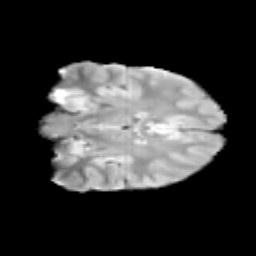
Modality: T2w
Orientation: coronal
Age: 12
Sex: male
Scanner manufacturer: siemens
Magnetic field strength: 3 T
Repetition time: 3.8 s
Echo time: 0.07 s